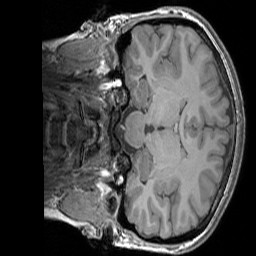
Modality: T1w
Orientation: coronal
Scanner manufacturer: siemens
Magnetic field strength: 3 T
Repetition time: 1.83 s
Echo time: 0.00303 s